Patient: sex F, age 43
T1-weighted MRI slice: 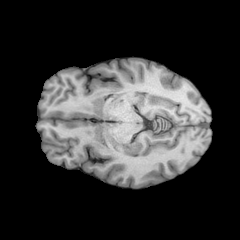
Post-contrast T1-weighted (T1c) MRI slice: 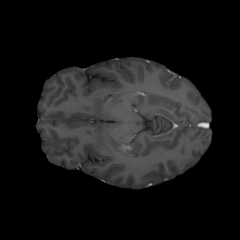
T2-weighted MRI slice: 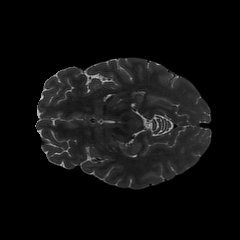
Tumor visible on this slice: no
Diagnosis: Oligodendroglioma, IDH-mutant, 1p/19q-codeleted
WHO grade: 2